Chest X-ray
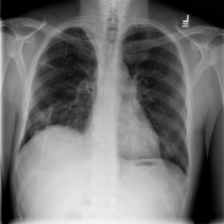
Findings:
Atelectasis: negative
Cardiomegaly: negative
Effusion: positive
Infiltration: negative
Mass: negative
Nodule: negative
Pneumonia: negative
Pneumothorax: negative
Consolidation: positive
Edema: negative
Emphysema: negative
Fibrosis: negative
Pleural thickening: negative
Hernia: negative